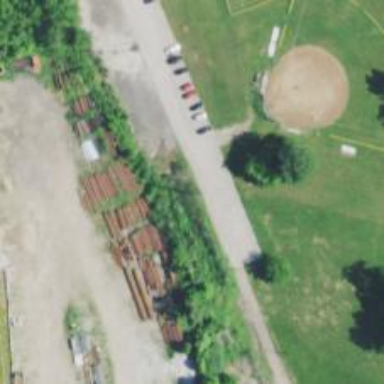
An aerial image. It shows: Power pole.